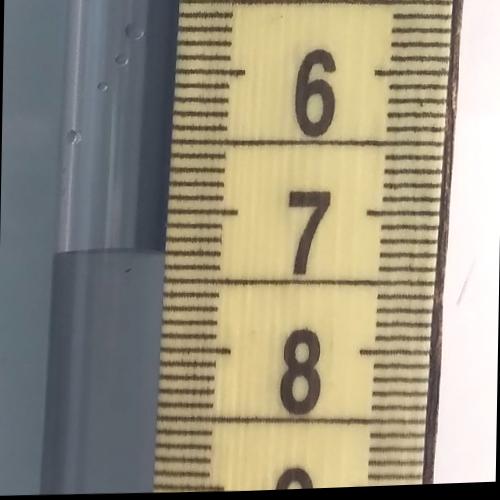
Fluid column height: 7.3 cm